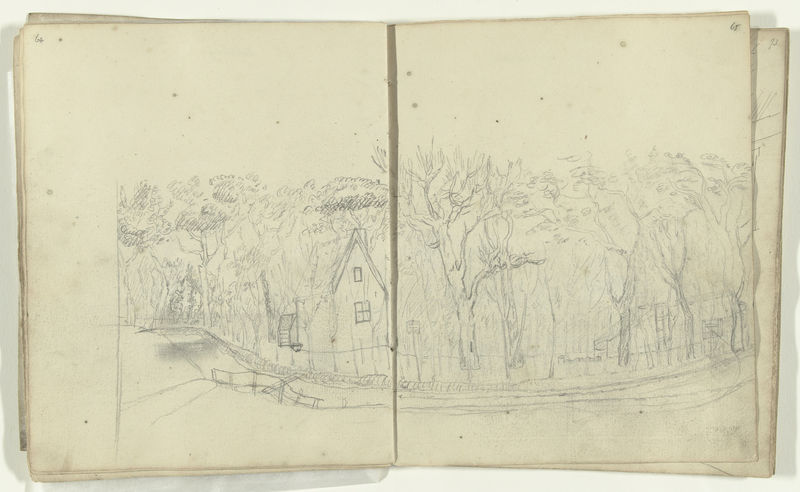
Titel: Amateuristische schets van landschap met boerderij aan water
Standort: Amsterdam
Institution: Rijksmuseum
Schlagwörter: paysage, croquis, esquisse, crayon graphite, carnet de voyage